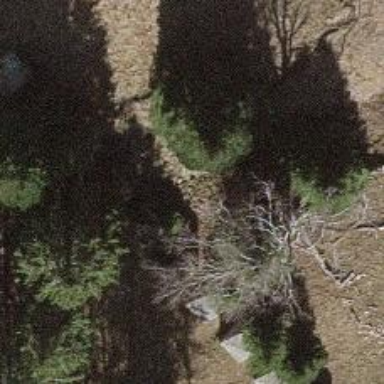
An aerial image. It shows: Single tag "natural: tree."